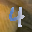
Label: 4